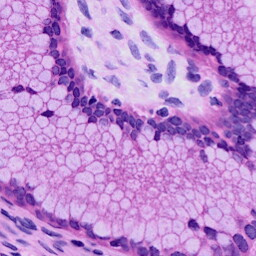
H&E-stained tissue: Cervix